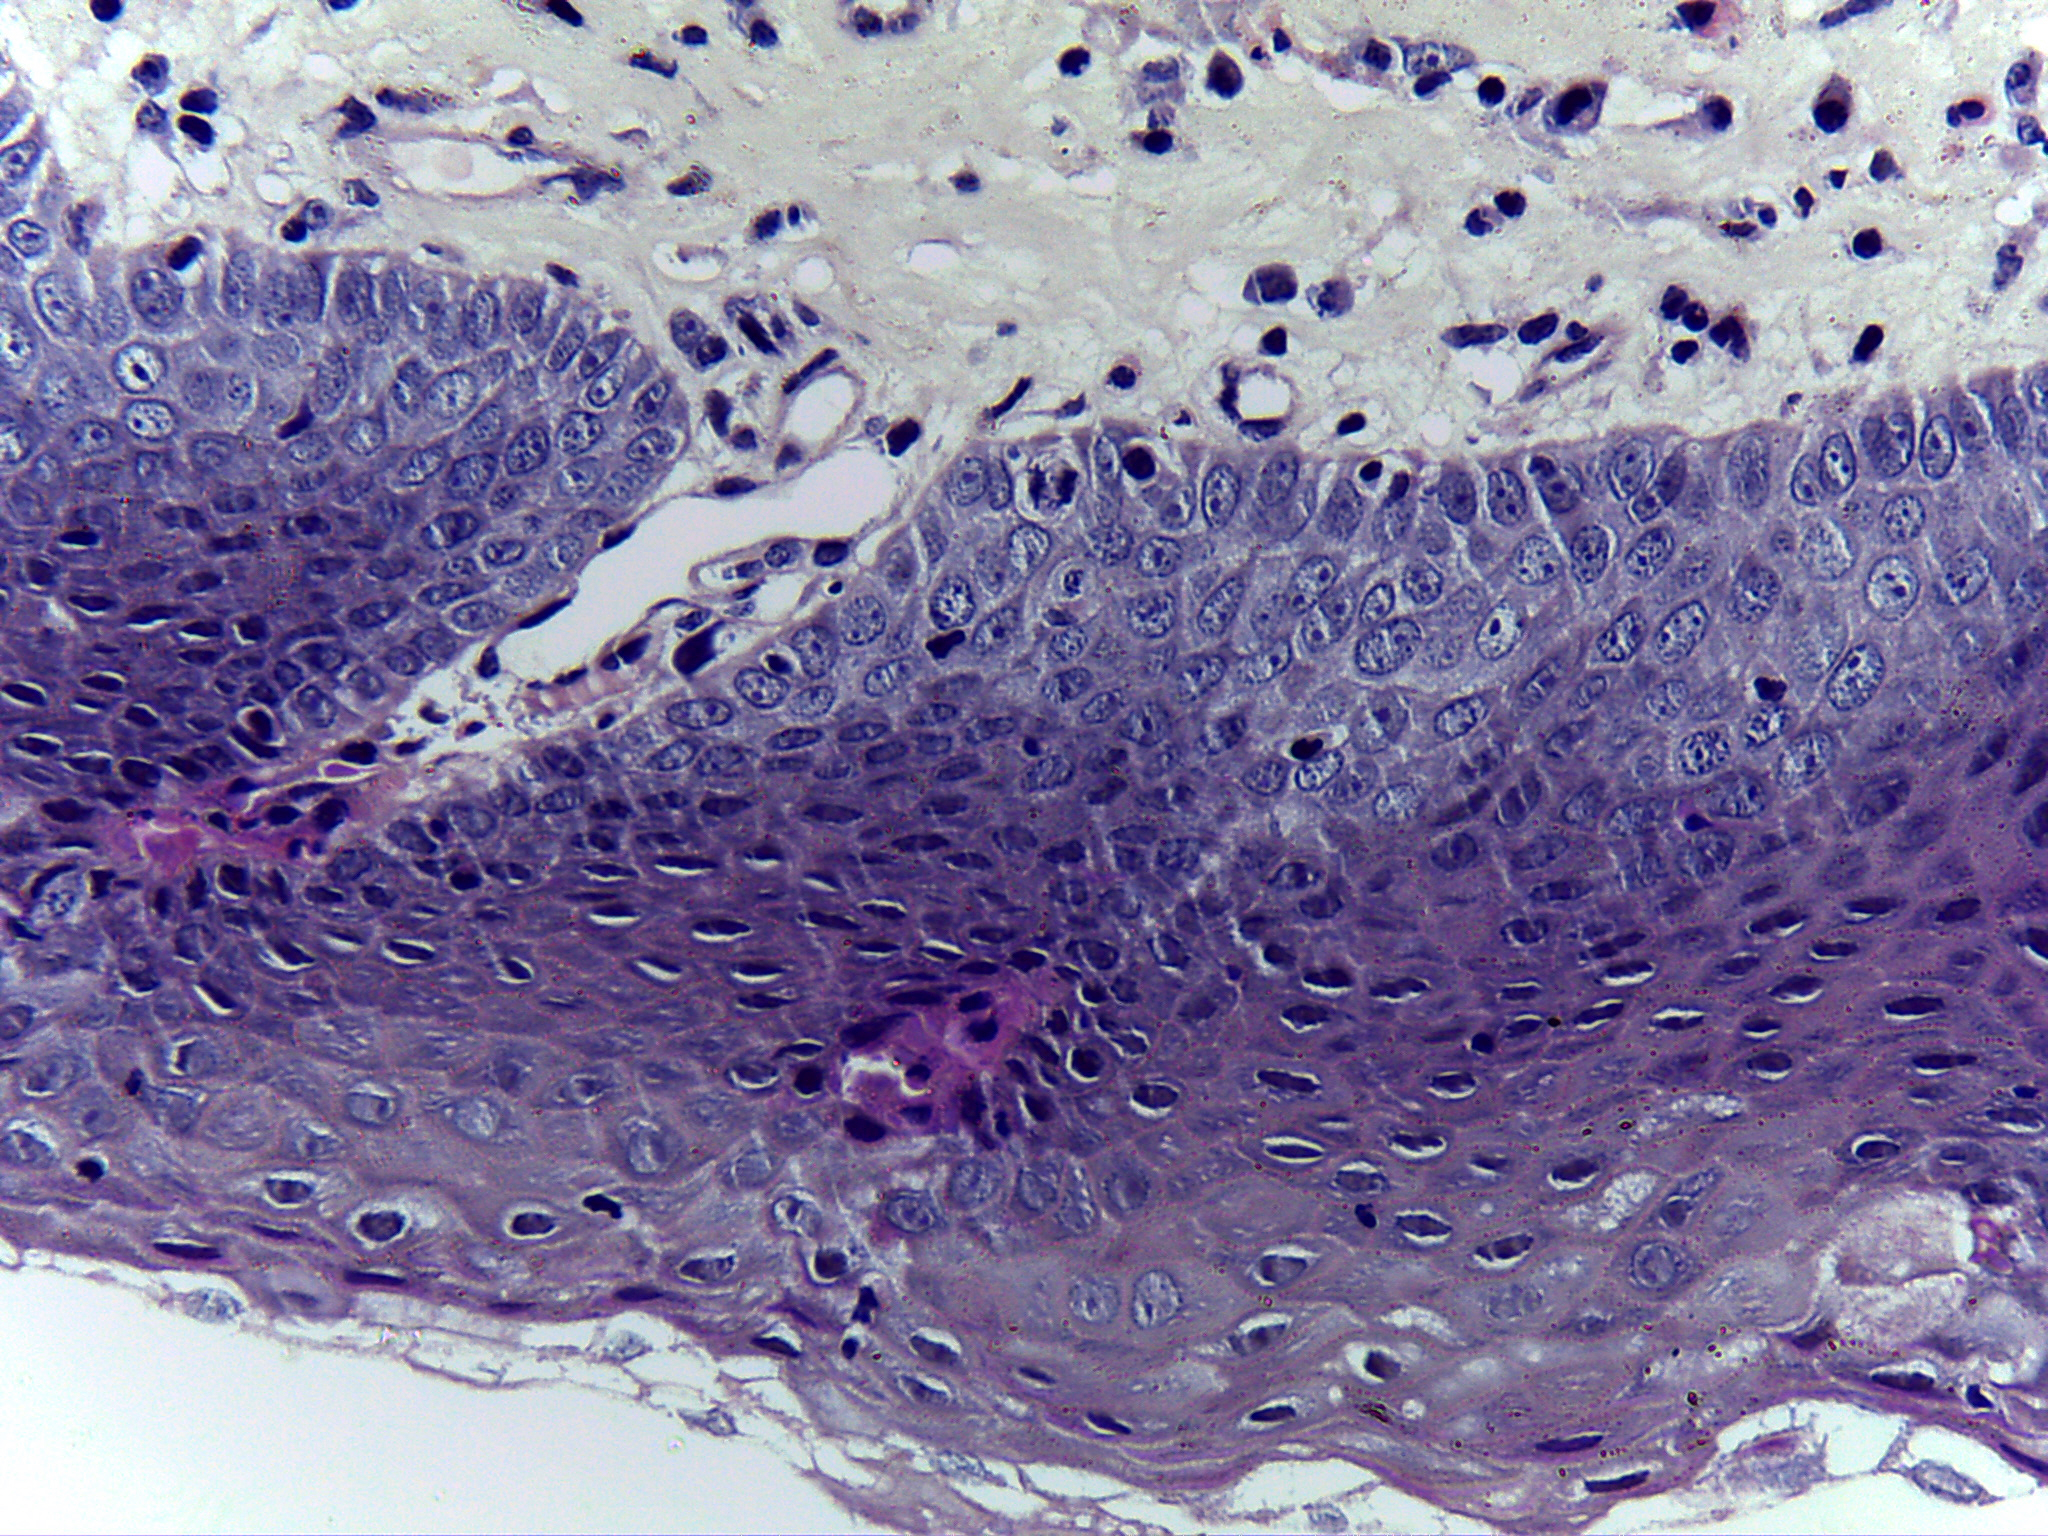
Diagnosis: Normal